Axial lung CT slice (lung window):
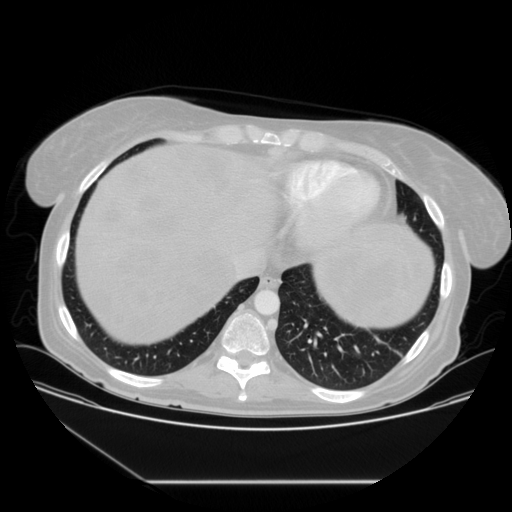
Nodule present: no